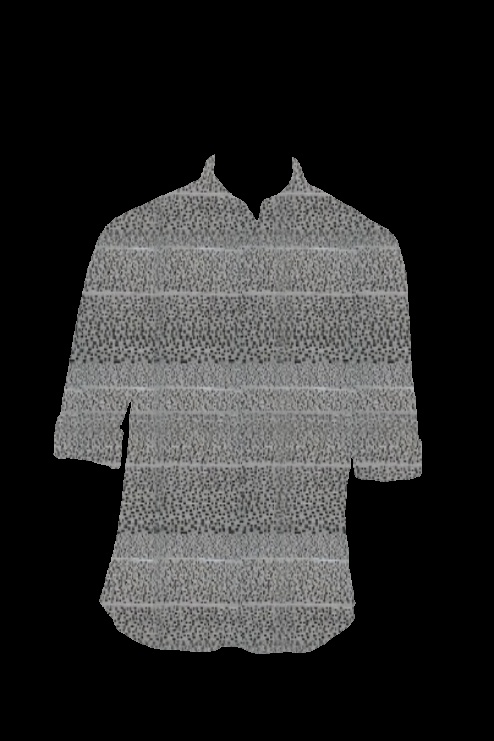
black white kalpana tee